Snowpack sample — Snodgrass Mountain, Crested Butte, Colorado (2/4/25, 12:06 PM MST)
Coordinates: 38.923, -106.968
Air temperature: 35 °F
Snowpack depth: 80 cm
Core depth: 80 cm
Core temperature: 32 °F
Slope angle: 14°, slope face: 78°
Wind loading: low
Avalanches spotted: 0
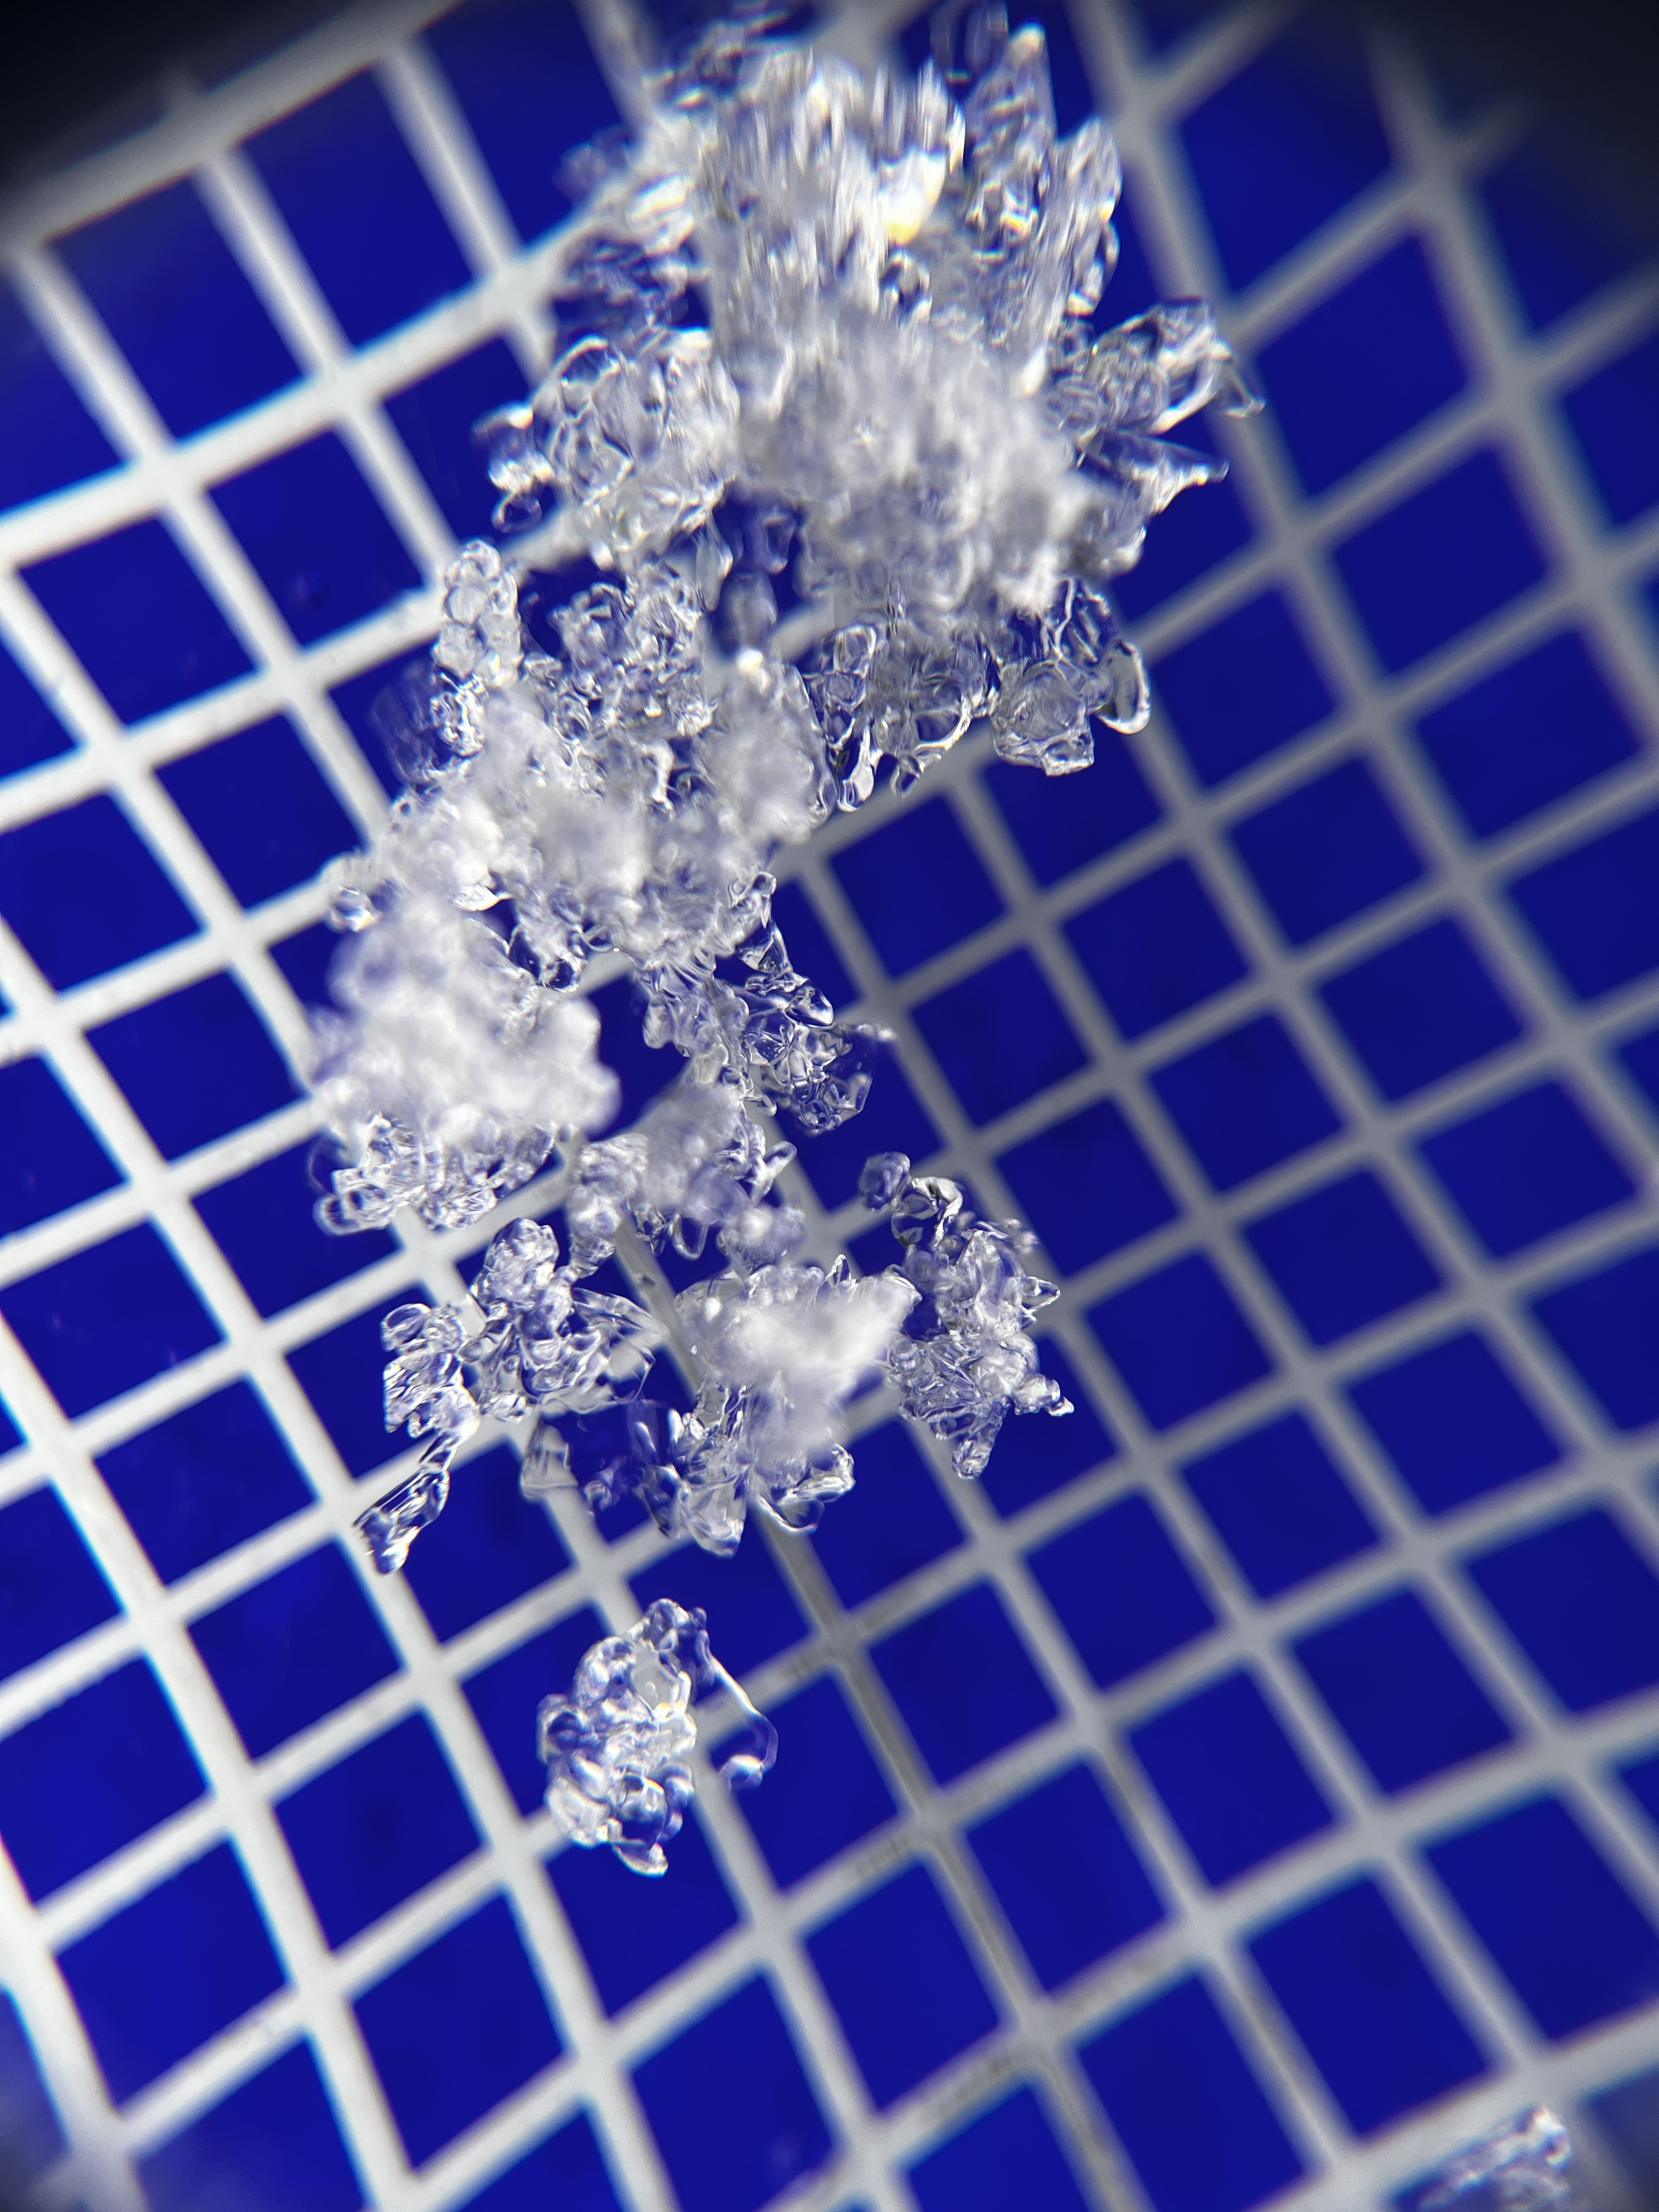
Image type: magnified_profile
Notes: No avalanches nearby, unusually warm weather for the last month reported by residents, Collected 25 yards from treeline